Question: Please see the picture. I have an application that shows data in the form of list but it is a WebView.My application size got increased and it is also creating a lot of data.
So if i convert all the webview to list view then will it reduce the size and does it make any sense to do so?
Or Please suggest me any other way to display data in list that reduce the size.

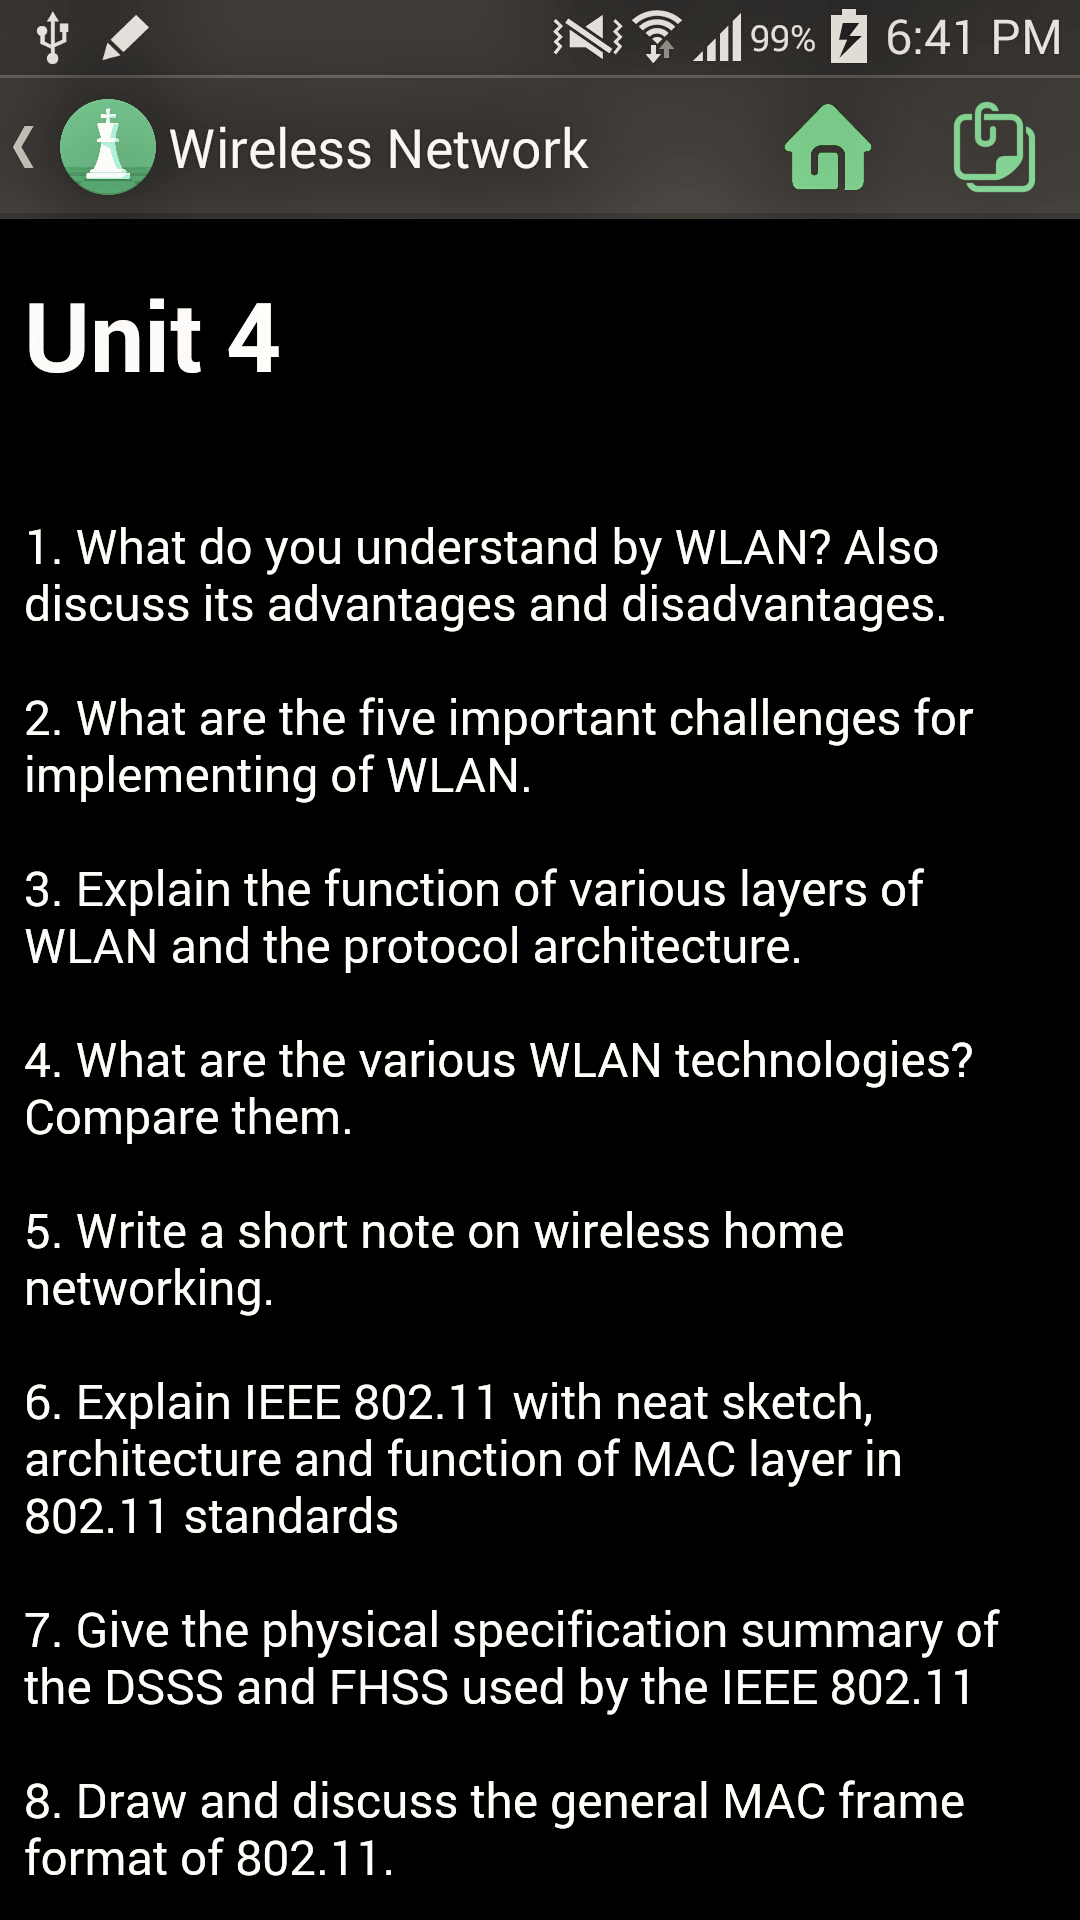
Answer: assuming that all you are going to display is scroll-able list of text sections - 'ListView' probably consume much less memory then loading similar content to 'WebView'. no doubt about that.
also, if you decide to go for 'ListView' - make sure you are following all important guidelines and design patterns to optimize memory and improve performence, such as using the <URL> properly, and so on..